Question: How to center () properly over an image in a ?
'''
<div class="category-info">
<div class="image">
<h1>Title</h1>
<img src="image.jpg" />
</div>
</div>
'''
CSS
'''
.category-info {
text-align: center;
height: 200px;
width: 770px;
overflow: auto;
margin-bottom: 20px;
}
'''
The image is 770px width and 200px height. I don't what to do next with . I tried several things, without success.

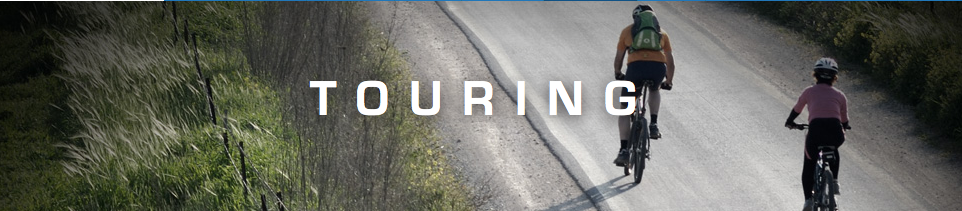
Answer: Here you go: <URL>
The CSS:
'''
.image{
position: relative;
background: green; /* IE */
}
.image h1{
z-index: 2;
position: absolute;
top: 50%;
left: 0;
right: 0;
font-size: 20px;
width: 100%;
height: 26px;
padding: 0;
margin: 0;
margin-top: -13px; /* 1/2 height */
text-align: center;
background: red;
background: rgba(170, 0, 0, 0.8); /* CSS3 */
}
.image img{
z-index: 1;
width: 100%;
height: 100%;
position: absolute;
top:0;
right:0;
bottom:0;
left:0;
background:green
}
'''